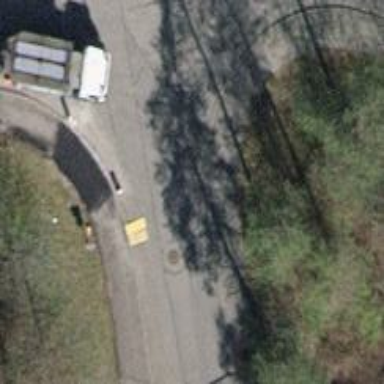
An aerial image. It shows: Unclassified asphalt road with sidewalks on both sides.